Question: I'm relatively new to angularjs. I'm trying to use the ng-class to set a bootstrap nav-tab as active if it's the one that's currently selected.
'''
<ul class="nav nav-tabs nav-stacked nav-pills" role="tablist" ng-repeat="category in editor.categories">
<li ng-model='value.[[category.id]]' ng-class="[[category.id]] == [[currentTab]] ? 'active' : 'innactive'">
<a class="btn-md" ng-click="changeTab([[category]])" href="">[[category.name]]</a>
</li>
</ul>
'''
In the snippet below, category.id = 1456 and currentTab = 1456 but for some reason, it still has the innactive class set. From what I understand, the if-then statement would be like this if (1456 == 1456) class = 'active'; Does anyone have any idea of what's going on or a better way I could go about doing this to have it work? Any suggestions would be greatly appreciated. Thanks.

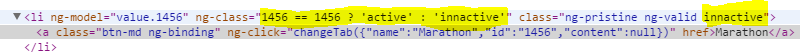
Answer: Would love a comment to ask this but I do not have the reputation yet.
Just out of curiosity, have you tried the triple equal signs?
'[[category.id]] === [[currentTab]] ? 'active' : 'innactive'"'
and if making it '===' still doesn't work meaning to say that the both of them are of different types. If that's the case then you might want to look into making them both int by something like parseInt()